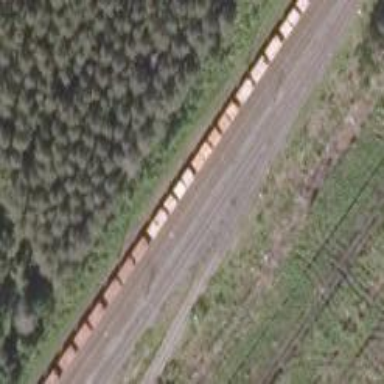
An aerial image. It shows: Wedge is used for the railway derail.